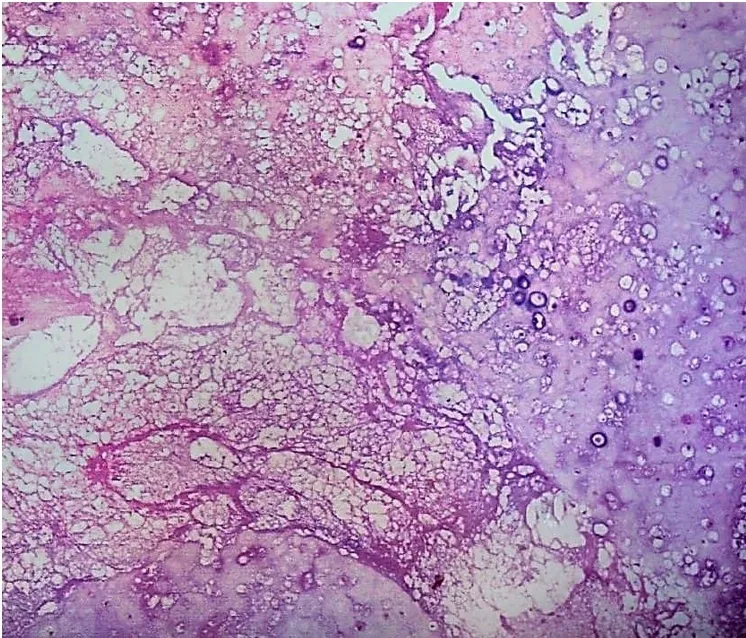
Acinar structures lined by epithelial cells admixed with myo-epithelial cells and myxoid matrix. (H&E. x100).
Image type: pathology (h&e)